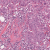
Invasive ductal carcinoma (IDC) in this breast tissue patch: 1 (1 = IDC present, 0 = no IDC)